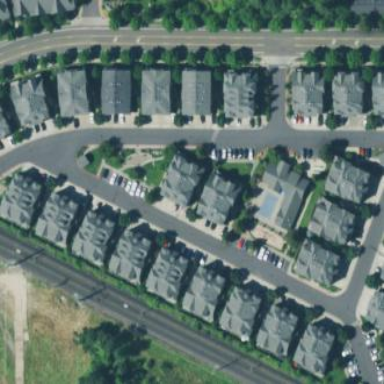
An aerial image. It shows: Condominium in residential area.